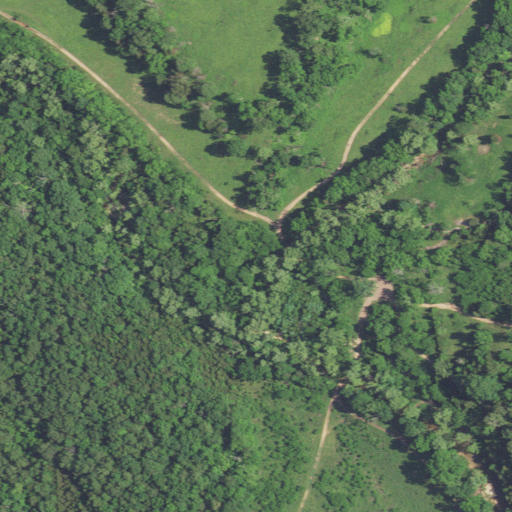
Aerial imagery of valley in Missouri named Tennyson Hollow containing deciduous forest, pasture, grassland, open development, and mixed forest